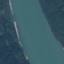
Label: River